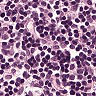
Metastatic tissue present: no